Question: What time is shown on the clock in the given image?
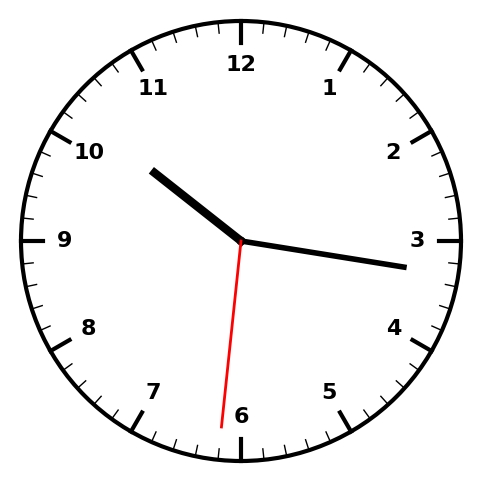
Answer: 10:16:31